Field crop: tomato
Growth stage: 2
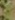
Species: solanum